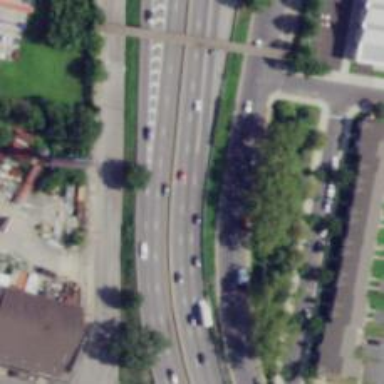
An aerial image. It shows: Motorway junction.